Interaction volume radius: 5 \u00c5
Interaction volume height: 25 \u00c5
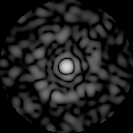
Disorder parameter: 0.8295